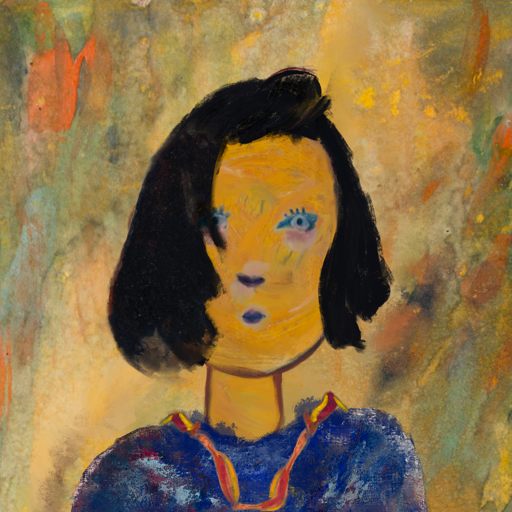
Background: Comrade, Head And Neck Front: After_Raid, Face Front: Hill_Girl, Bust: Irani, Hair Front: Mosgoul, Head Accessory: Blank, Second Necklace: Gypsy_Mother_1, Necklace: Blank, Baby: Blank